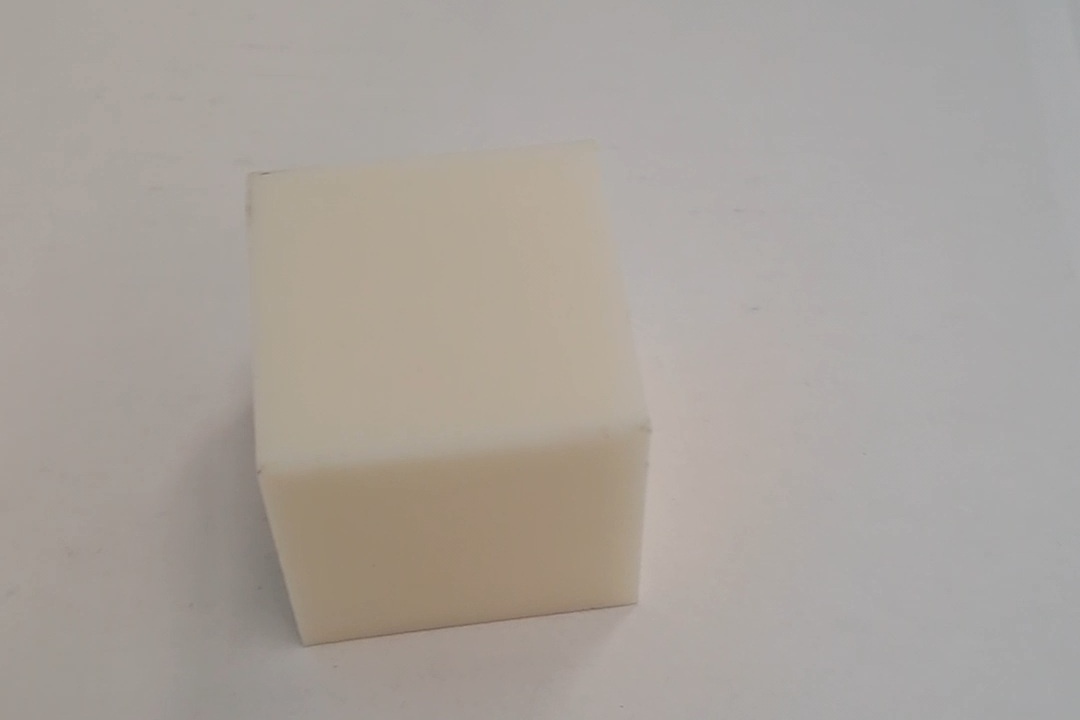
Label: Cuboid